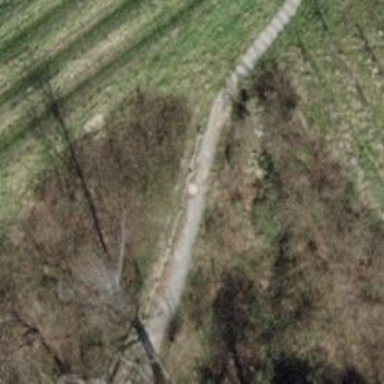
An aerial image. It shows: Path on the ground.